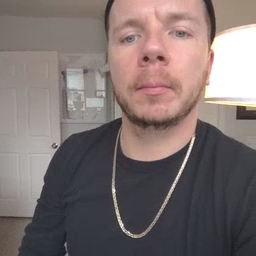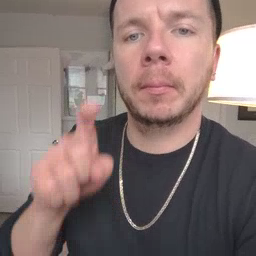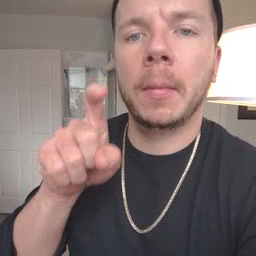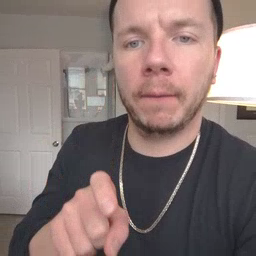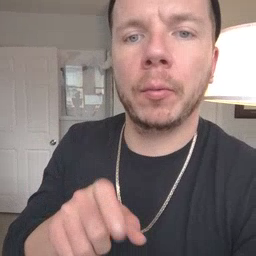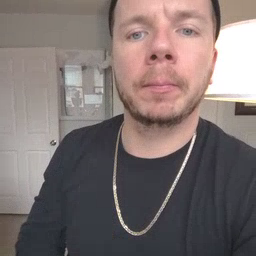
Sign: haveto